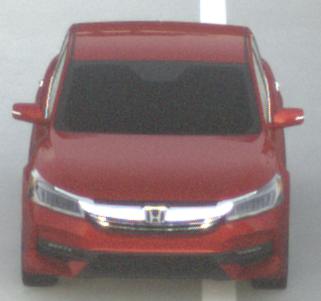
Make: Honda
Model: Accord Hybrid
Detailed model: 9. Generation
Model produced from: 2015
Model produced until: 2019
Doors: 4
Color: red
Road condition: dry road
Daytime: sunrise or sunset
Contrast: low contrast